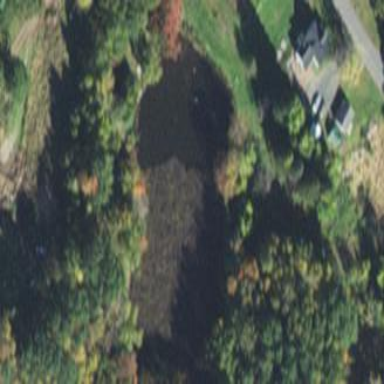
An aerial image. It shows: Marshy wetland area.